Question: My question concerns the running time of a loop of sleep(0) operations and the number of parameters passed as arguments. Consider the following snippet:
'''
#include <iostream>
#include <cstdlib>
#include <unistd.h>
int main(int argc, char ** argv)
{
int i;
int N = <PHONE>;
if(argc > 2)
N = std::atoi(argv[1]);
clock_t startTime = clock();
for(i=0;i<N;i++)
sleep(0);
double res = double( clock() - startTime ) / (double)CLOCKS_PER_SEC;
std::cout << res << std::flush;
return 0;
}
'''
After compiling with 'c++', when I run this
'''
./a.out
'''
or this (with any integer in lieu of N)
'''
./a.out N
'''
I consistently get an execution time between 5e-6 and 9e-6 independently of the number of iterations entered as a parameter
When I add second (unused) parameter
'''
./a.out N 0
'''
I get an execution time that is roughly 7e-6 up to 1000 iterations. Time then increases linearly up to ~36 for 1e10 iterations. After that, running time plateaus.
The execution time for the second case relative to N (number of iterations of the for loop) is illustrated in the following graph.

Note 1: if I modify the code to use that extra parameter, my execution time is the (roughly) same as when I don't use the value of 'argv[2]', so the running time seems to be dependent on the fact that an extra argument was passed in the command line, not on whether that extra argument is useful or not.
Note 2: if I pass a third (and fourth, and fifth) argument in the command line, the execution time is the same as when I pass two arguments to the function.
What explains this behavior? Why are the execution times different in both cases? Why does the execution time of the second case increase before saturating?
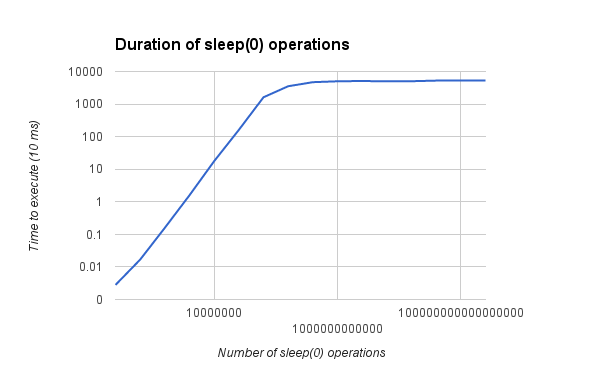
Answer: '''
if (argc > 2)
N = atoi(argv[1]);
'''
This means that the first argument is ignored unless you supply two or more arguments. It should be:
'''
if (argc > 1)
N = atoi(argv[1]);
'''